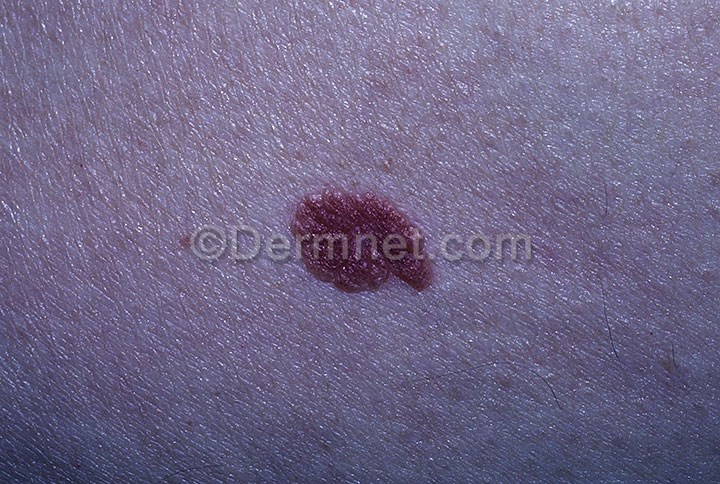
Disease: Seborrheic Keratoses and other Benign Tumors